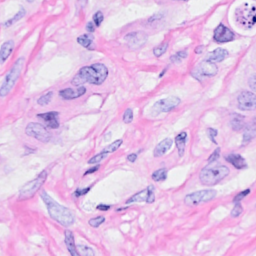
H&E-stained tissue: Breast